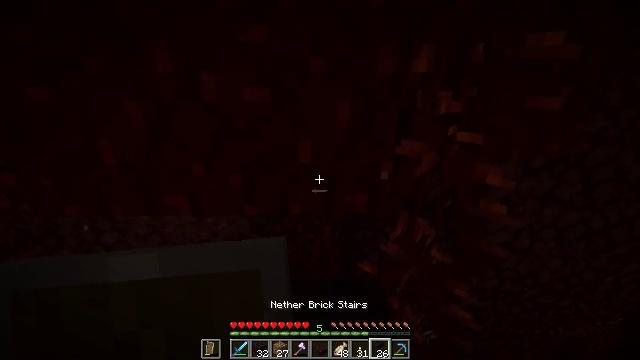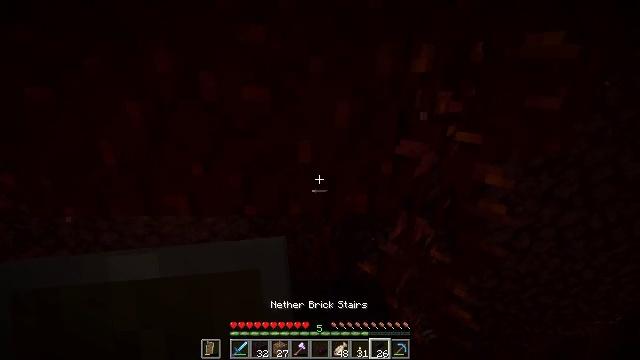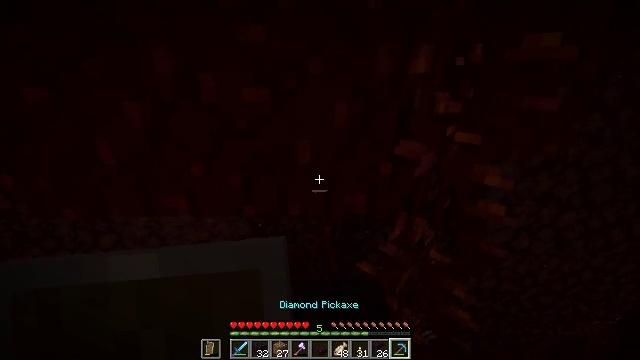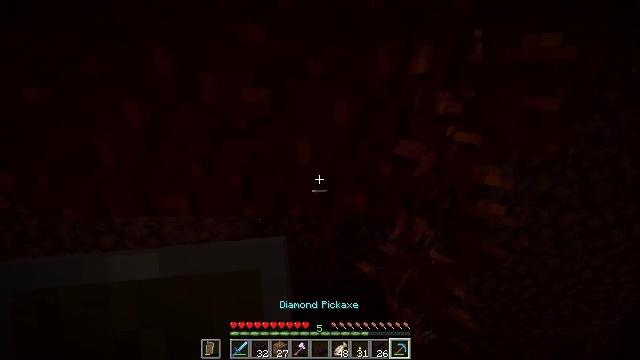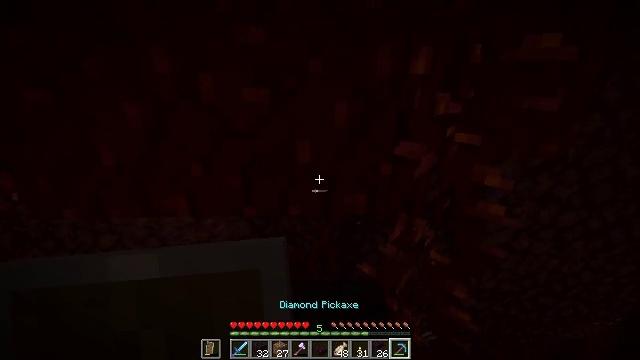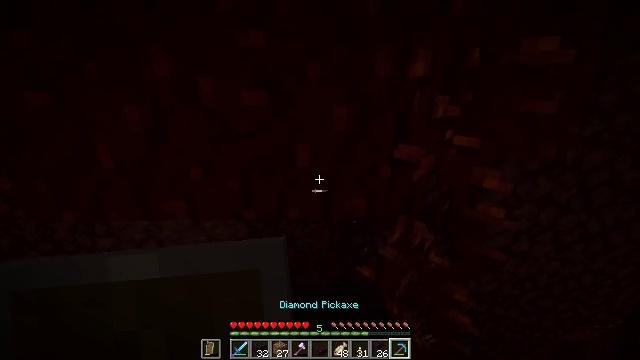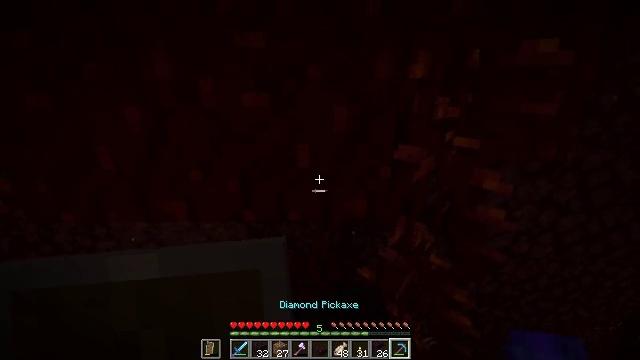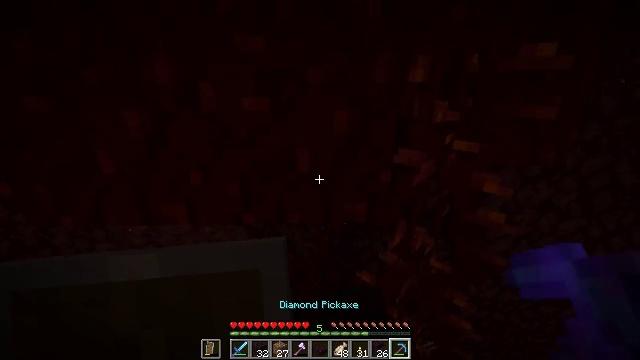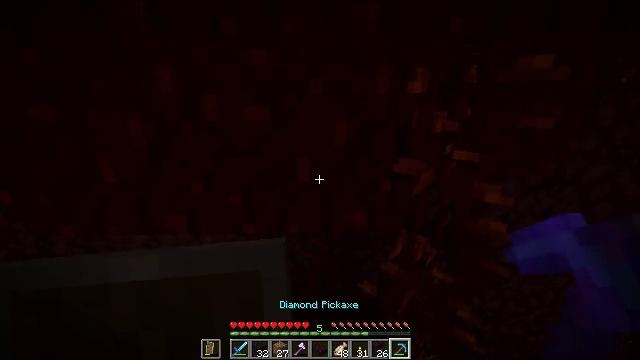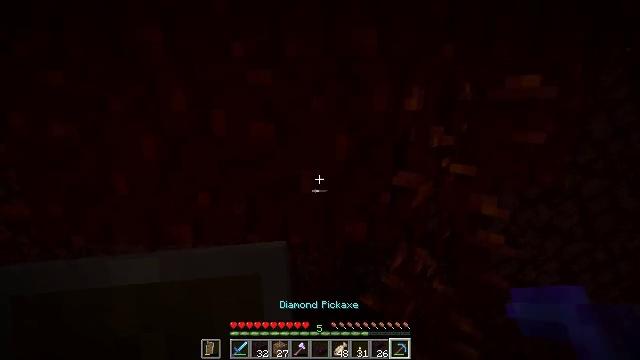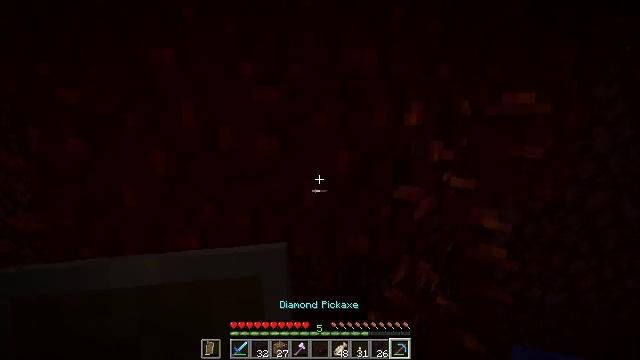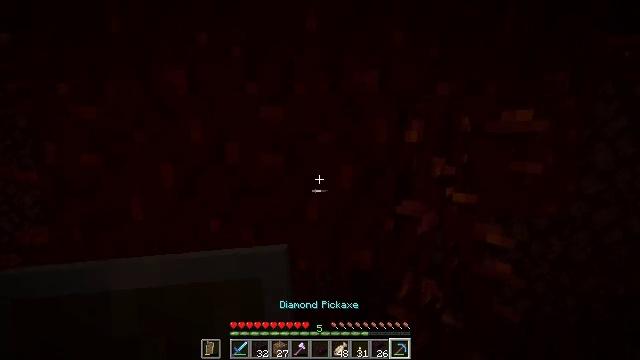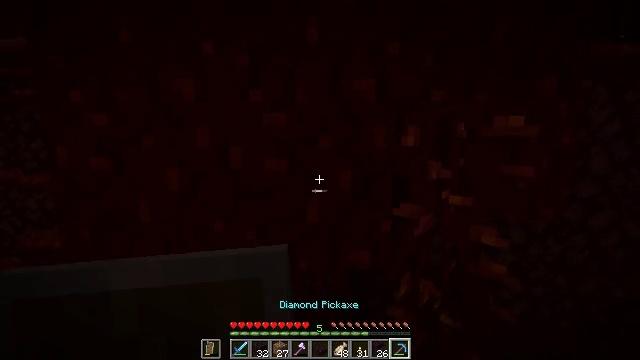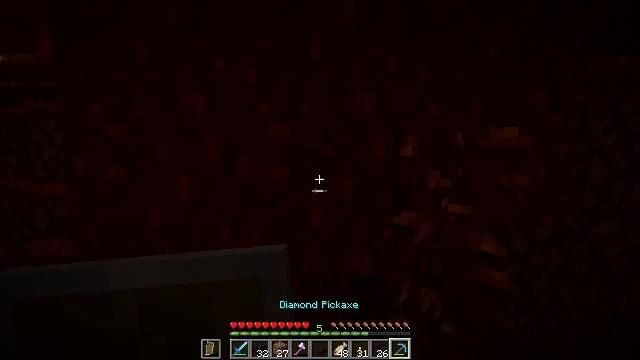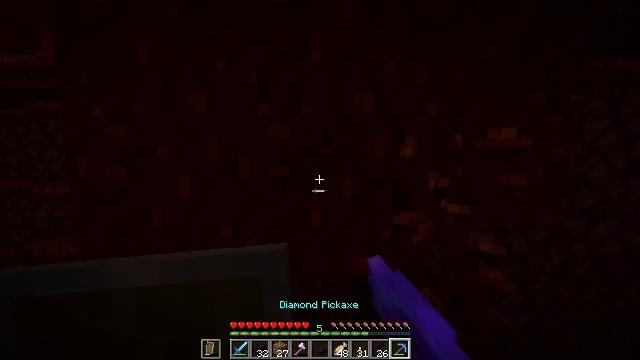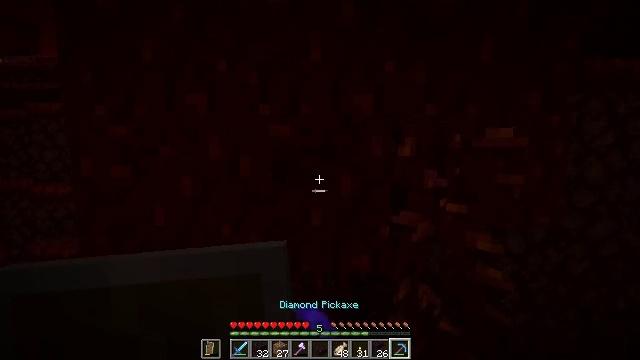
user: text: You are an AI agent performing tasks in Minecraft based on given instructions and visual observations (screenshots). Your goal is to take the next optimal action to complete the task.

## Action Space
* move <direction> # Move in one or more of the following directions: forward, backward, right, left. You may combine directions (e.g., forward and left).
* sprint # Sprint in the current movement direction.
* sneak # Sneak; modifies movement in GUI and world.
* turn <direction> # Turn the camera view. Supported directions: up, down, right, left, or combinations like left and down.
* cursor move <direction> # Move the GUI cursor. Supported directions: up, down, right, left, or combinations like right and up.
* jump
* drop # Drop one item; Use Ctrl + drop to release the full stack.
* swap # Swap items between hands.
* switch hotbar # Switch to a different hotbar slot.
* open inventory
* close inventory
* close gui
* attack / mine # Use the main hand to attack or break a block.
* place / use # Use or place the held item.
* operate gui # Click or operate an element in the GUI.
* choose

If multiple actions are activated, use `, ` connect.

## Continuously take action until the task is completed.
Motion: motion action
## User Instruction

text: Collect the nether wart block for decoration.
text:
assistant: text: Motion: sneak
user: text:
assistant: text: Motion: sneak
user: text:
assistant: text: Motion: sneak
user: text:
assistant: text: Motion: sneak
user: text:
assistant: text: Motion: sneak
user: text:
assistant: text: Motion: sneak
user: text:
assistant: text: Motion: sneak
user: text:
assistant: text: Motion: move back, sneak, turn up
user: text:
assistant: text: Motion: move back, sneak, turn up
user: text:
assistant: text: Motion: move back, sneak, turn up
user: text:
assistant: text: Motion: move back, sneak, turn up
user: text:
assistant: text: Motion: move back, sneak
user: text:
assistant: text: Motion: sneak, turn up, attack / mine
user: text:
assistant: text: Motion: sneak, attack / mine
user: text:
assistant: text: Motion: sneak, attack / mine
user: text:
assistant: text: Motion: sneak, attack / mine
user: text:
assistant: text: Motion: sneak, attack / mine
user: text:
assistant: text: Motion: sneak, attack / mine
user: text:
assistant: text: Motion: sneak, attack / mine
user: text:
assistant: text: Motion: sneak, attack / mine
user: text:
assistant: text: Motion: sneak, attack / mine
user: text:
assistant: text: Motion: sneak, attack / mine
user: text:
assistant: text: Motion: sneak, attack / mine
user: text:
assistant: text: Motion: sneak, attack / mine
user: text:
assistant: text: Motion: sneak, attack / mine
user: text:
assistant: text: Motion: sneak, attack / mine
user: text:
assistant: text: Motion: sneak, attack / mine
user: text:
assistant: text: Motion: sneak, attack / mine
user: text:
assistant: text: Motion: sneak, attack / mine
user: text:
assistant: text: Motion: sneak, attack / mine